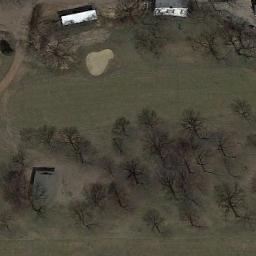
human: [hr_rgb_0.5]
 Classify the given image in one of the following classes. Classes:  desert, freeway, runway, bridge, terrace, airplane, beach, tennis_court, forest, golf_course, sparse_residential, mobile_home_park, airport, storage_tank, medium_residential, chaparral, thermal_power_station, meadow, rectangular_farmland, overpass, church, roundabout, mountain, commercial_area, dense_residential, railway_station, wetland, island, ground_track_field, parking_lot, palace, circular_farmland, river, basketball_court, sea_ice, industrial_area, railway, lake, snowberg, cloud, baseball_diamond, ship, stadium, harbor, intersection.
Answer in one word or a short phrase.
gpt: golf_course